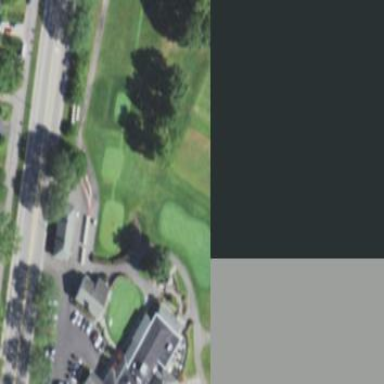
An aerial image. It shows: Grassy area designated as golf fairway.